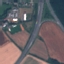
Land use / land cover class: Highway